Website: bh-photo
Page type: payment
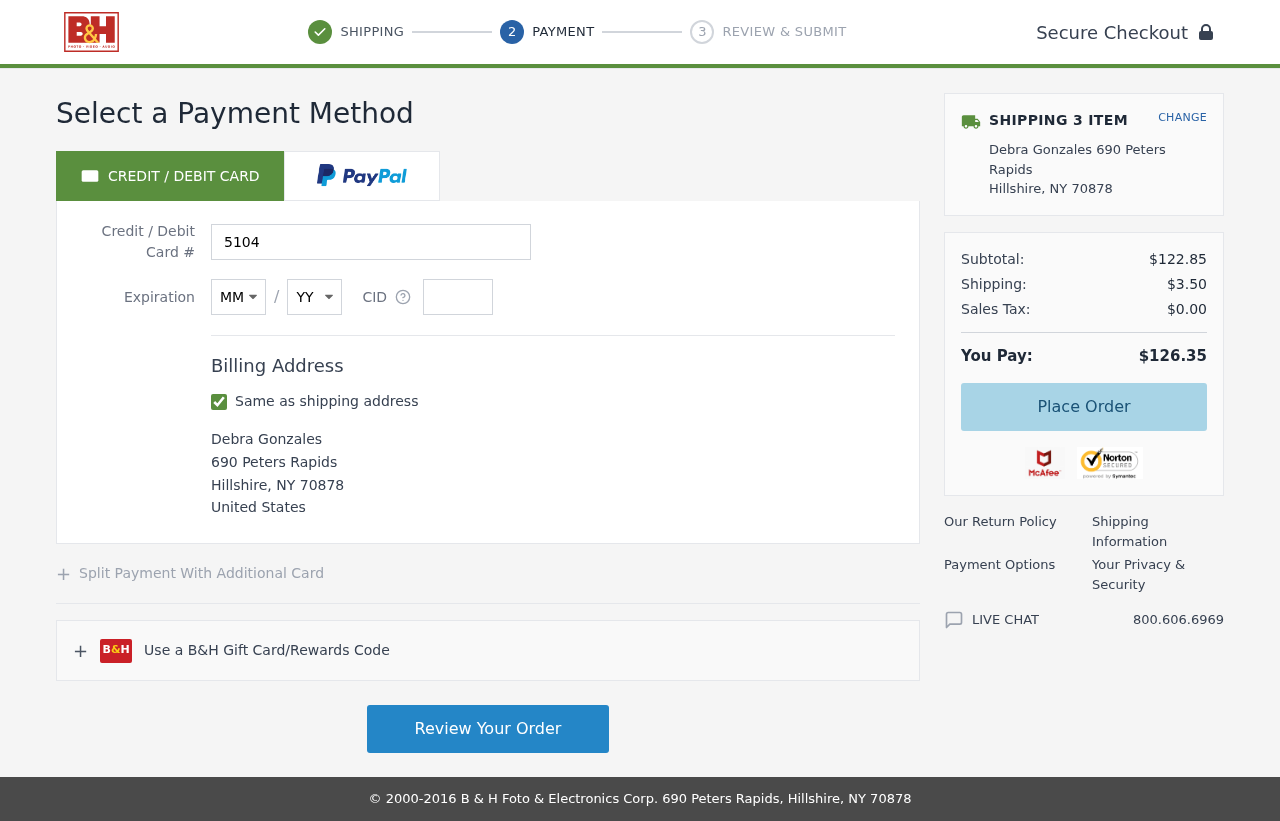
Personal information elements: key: PII_CARD_CVV
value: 276
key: PII_CARD_EXPIRY_MONTH
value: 07
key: PII_CARD_EXPIRY_YEAR
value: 30
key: PII_CARD_NUMBER
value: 5104 4098 3153 4786
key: PII_CITY
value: Hillshire
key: PII_COUNTRY
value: United States
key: PII_FULLNAME
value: Debra Gonzales
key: PII_POSTCODE
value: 70878
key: PII_STATE_ABBR
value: NY
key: PII_STREET
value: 690 Peters Rapids
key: PII_FULLNAME2
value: Debra Gonzales
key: PII_CITY2
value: Hillshire
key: PII_STATE_ABBR2
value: NY
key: PII_POSTCODE_FULL
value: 70878
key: PII_POSTCODE_NUMERIC
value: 70878
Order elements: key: ORDER_NUM_ITEMS
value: SHIPPING 3 ITEM
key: ORDER_SUBTOTAL
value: $122.85
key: ORDER_SHIPPING_COST
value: $3.50
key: ORDER_TAX
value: $0.00
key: ORDER_TOTAL
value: $126.35